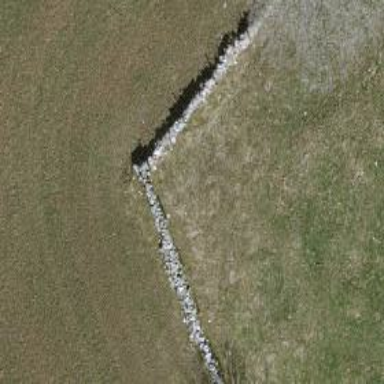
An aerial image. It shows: Wall barrier.